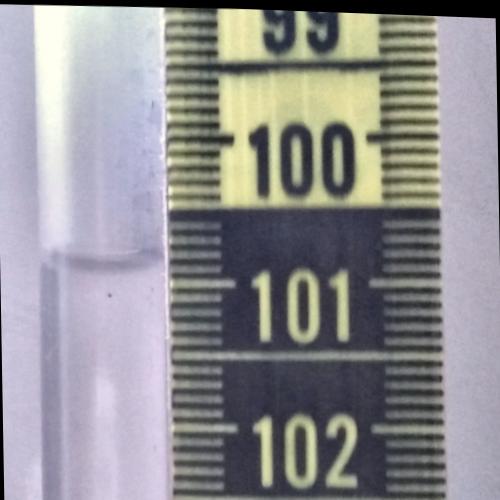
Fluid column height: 100.8 cm